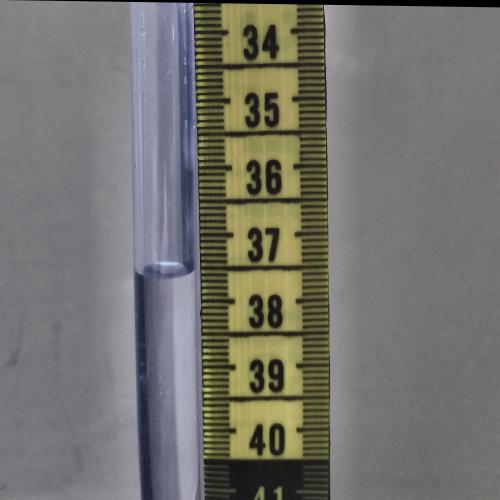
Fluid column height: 37.6 cm